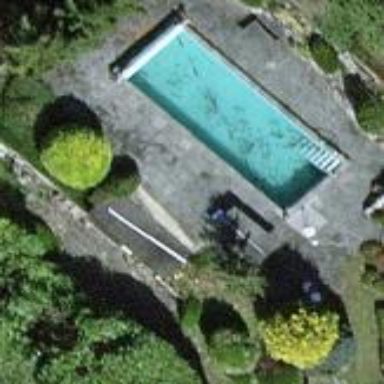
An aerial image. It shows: Swimming pool located in leisure land.